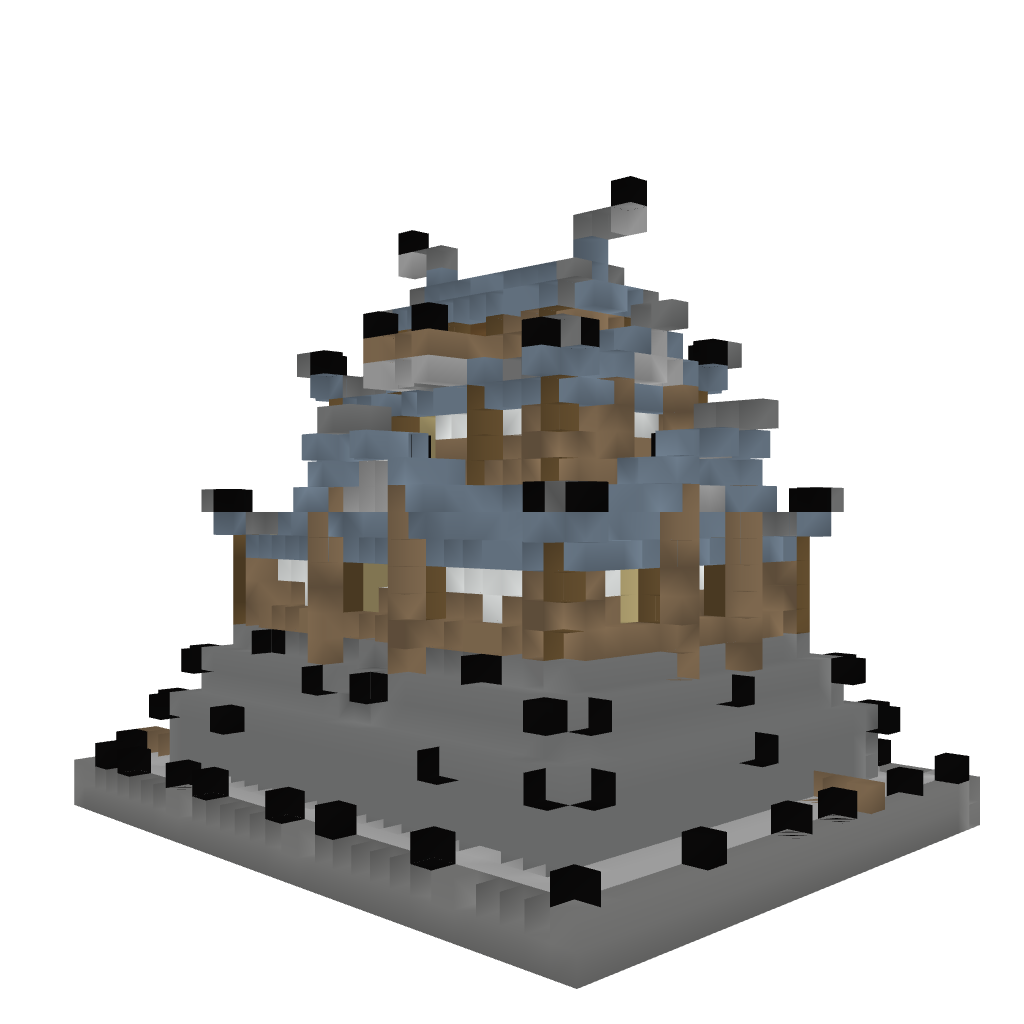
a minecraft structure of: supreme house asian style